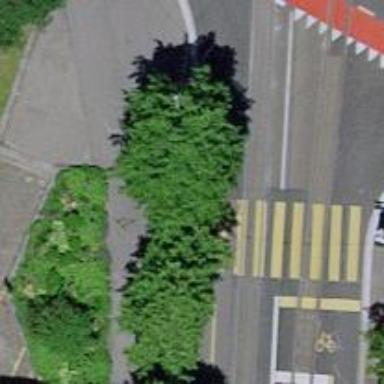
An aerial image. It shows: Tram crossing on the railway.